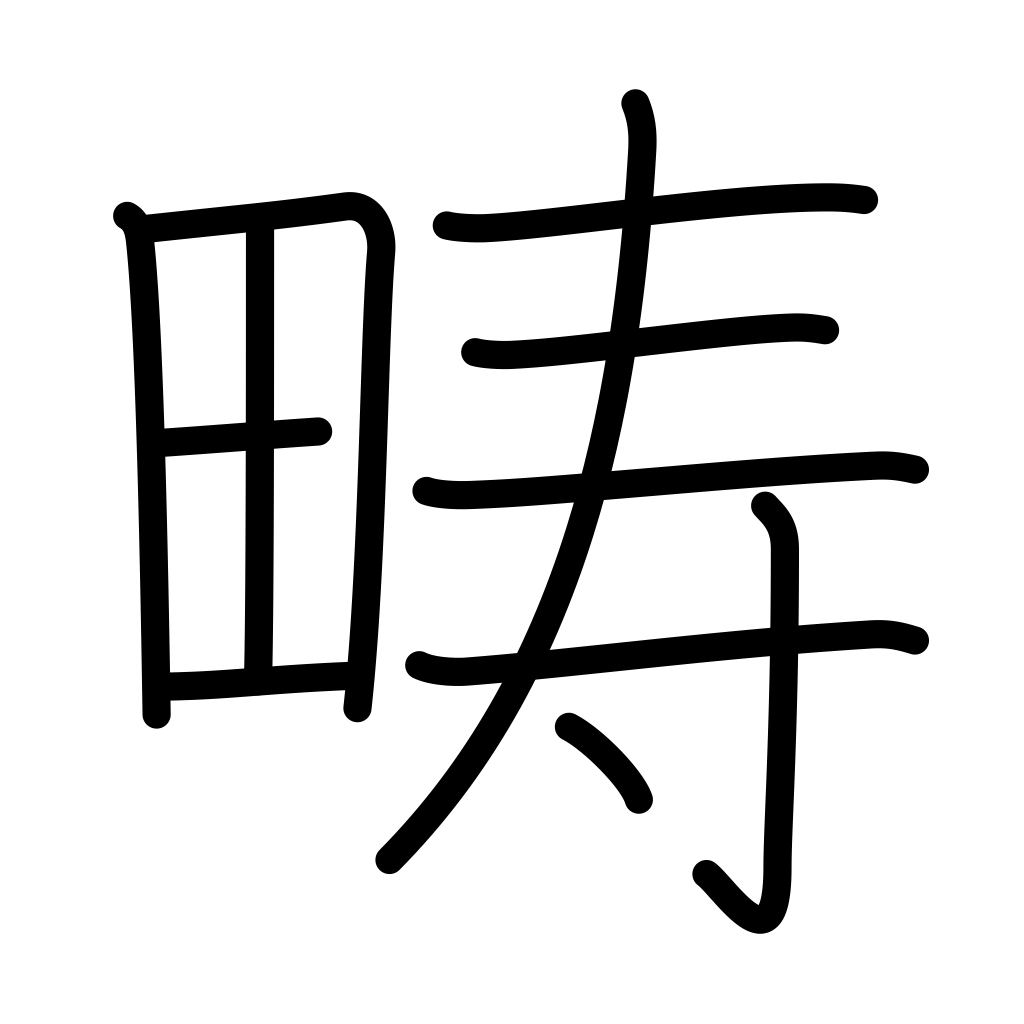
Meaning: farmland, arable land, category